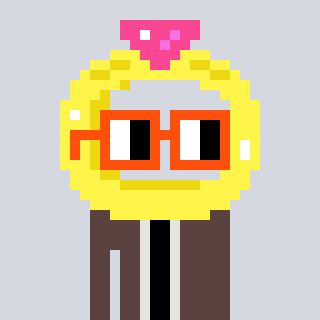
a pixel art character with square orange glasses, a ring-shaped head and a darkbrown-colored body on a cool background